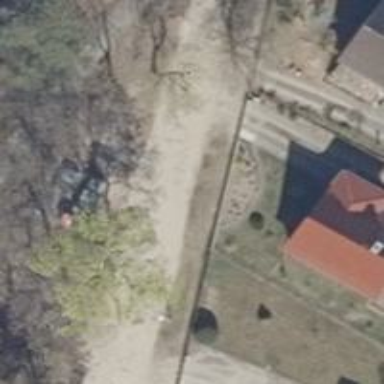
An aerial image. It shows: Residential road with compacted surface.